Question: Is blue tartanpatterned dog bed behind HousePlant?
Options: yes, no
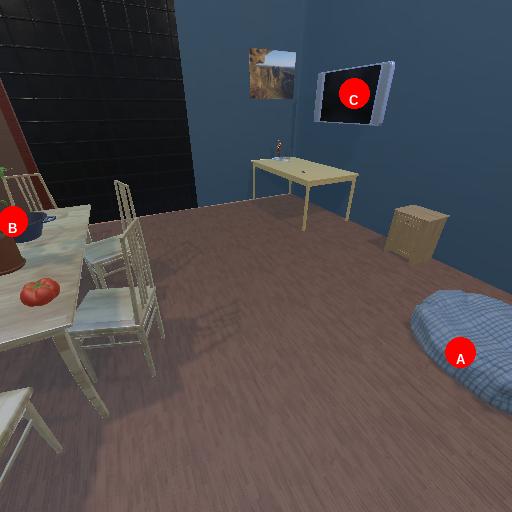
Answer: yes